【题型】填空题　【知识点】平面几何　【难度】medium
如图, 在梯形 $ABCD$ 中, $AD \parallel BC$, $BC = 2AD$, 点 $E$ 是边 $BC$ 的中点, 连接 $AE$、$BD$ 交于点 $F$. 设 $\overrightarrow{AD} = \vec{a}$, $\overrightarrow{DC} = \vec{b}$, 那么用向量 $\vec{a}$、$\vec{b}$ 表示向量 $\overrightarrow{BF}$ 是 \underline{\quad\quad\quad\quad}.

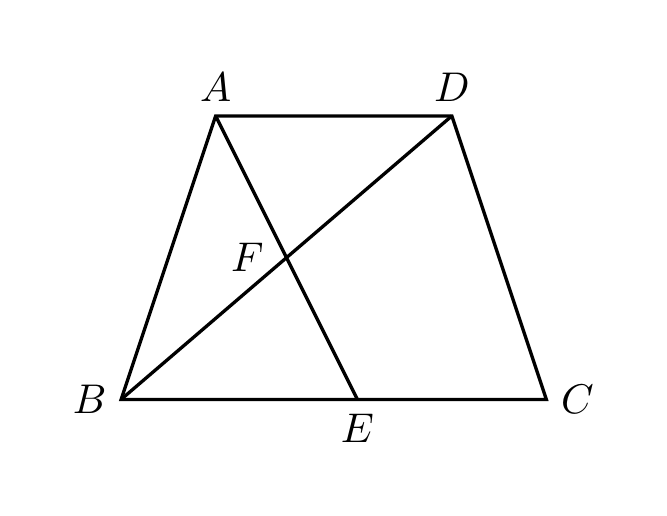
【解答】
【答案】$\vec{a} - \dfrac{1}{2}\vec{b}$

【分析】本题考查平面向量、梯形、平行四边形的判定与性质，解题的关键是理解题意，灵活运用所学知识解决问题。依题意得出 $\overrightarrow{BE} = \overrightarrow{AD} = \vec{a}$，四边形 $AECD$ 为平行四边形，则 $\overrightarrow{AE} = \overrightarrow{DC} = \vec{b}$，进而得出 $EF = \dfrac{1}{2}CD$，再根据 $\overrightarrow{BF} = \overrightarrow{BE} + \overrightarrow{EF}$，即可求解。

【详解】解：$\because$ 点 $E$ 是边 $BC$ 的中点，

$\therefore BE = CE = \dfrac{1}{2}BC$，

$\because BC = 2AD$，

$\therefore BE = CE = AD$，

$\because AD \parallel BC$，

$\therefore \overrightarrow{BE} = \overrightarrow{AD} = \vec{a}$，四边形 $AECD$ 为平行四边形，

$\therefore \overrightarrow{AE} = \overrightarrow{DC} = \vec{b}$，$AE \parallel CD$，

$\because$ 点 $E$ 是边 $BC$ 的中点，

$\therefore EF = \dfrac{1}{2}CD$，

$\therefore \overrightarrow{FE} = \dfrac{1}{2}\overrightarrow{DC} = \dfrac{1}{2}\vec{b}$，

$\therefore \overrightarrow{EF} = -\dfrac{1}{2}\vec{b}$，

$\therefore \overrightarrow{BF} = \overrightarrow{BE} + \overrightarrow{EF} = \vec{a} - \dfrac{1}{2}\vec{b}$。

故答案为：$\vec{a} - \dfrac{1}{2}\vec{b}$。